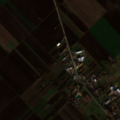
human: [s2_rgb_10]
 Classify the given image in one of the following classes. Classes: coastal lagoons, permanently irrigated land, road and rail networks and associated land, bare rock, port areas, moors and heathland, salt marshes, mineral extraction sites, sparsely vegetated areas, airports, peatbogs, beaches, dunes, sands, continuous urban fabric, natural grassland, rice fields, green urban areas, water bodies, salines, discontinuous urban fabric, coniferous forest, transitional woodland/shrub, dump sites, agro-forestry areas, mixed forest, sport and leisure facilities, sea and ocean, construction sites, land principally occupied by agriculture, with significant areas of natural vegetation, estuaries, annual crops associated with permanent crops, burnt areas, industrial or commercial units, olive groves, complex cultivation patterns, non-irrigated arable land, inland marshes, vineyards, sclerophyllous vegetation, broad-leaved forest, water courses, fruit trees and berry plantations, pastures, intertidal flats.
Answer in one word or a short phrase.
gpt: discontinuous urban fabric, industrial or commercial units, non-irrigated arable land, complex cultivation patterns